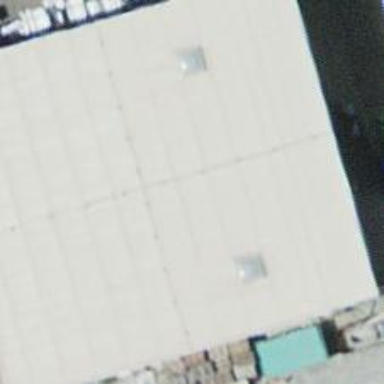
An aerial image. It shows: Car repair shop.